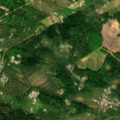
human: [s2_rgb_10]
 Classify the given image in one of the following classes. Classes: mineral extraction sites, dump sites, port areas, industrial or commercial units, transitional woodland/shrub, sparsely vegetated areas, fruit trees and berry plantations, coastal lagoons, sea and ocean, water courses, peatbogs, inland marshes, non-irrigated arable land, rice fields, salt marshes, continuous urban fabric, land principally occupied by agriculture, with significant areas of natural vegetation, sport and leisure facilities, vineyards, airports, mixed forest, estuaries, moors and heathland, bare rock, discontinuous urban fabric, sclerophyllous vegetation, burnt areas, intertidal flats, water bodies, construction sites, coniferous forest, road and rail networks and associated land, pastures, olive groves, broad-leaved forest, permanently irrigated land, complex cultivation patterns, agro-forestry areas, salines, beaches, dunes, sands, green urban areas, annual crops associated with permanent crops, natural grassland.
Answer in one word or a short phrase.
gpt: coniferous forest